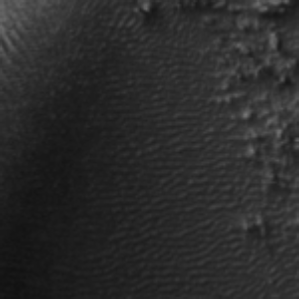
Label: frost